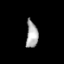
Tissue: lung
Cell type: Endothelial cells
Senescence score: 0.5487
Nuclear area (px): 309
Mean DAPI intensity: 169.547